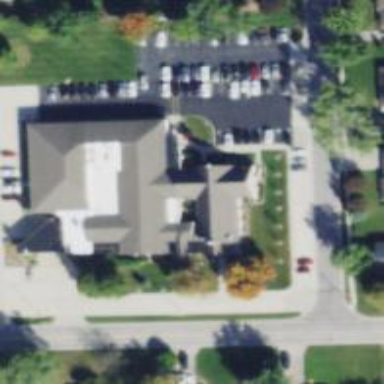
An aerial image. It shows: Building that is place of worship.